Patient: sex F, age 44
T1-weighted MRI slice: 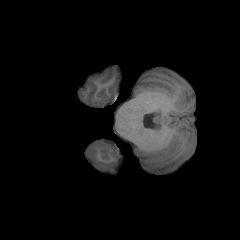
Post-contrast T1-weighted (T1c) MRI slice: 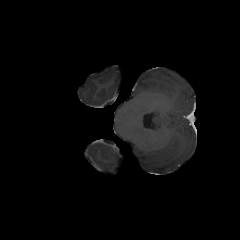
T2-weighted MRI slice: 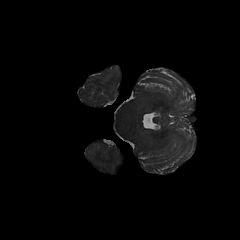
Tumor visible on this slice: no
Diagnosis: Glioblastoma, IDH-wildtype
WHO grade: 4